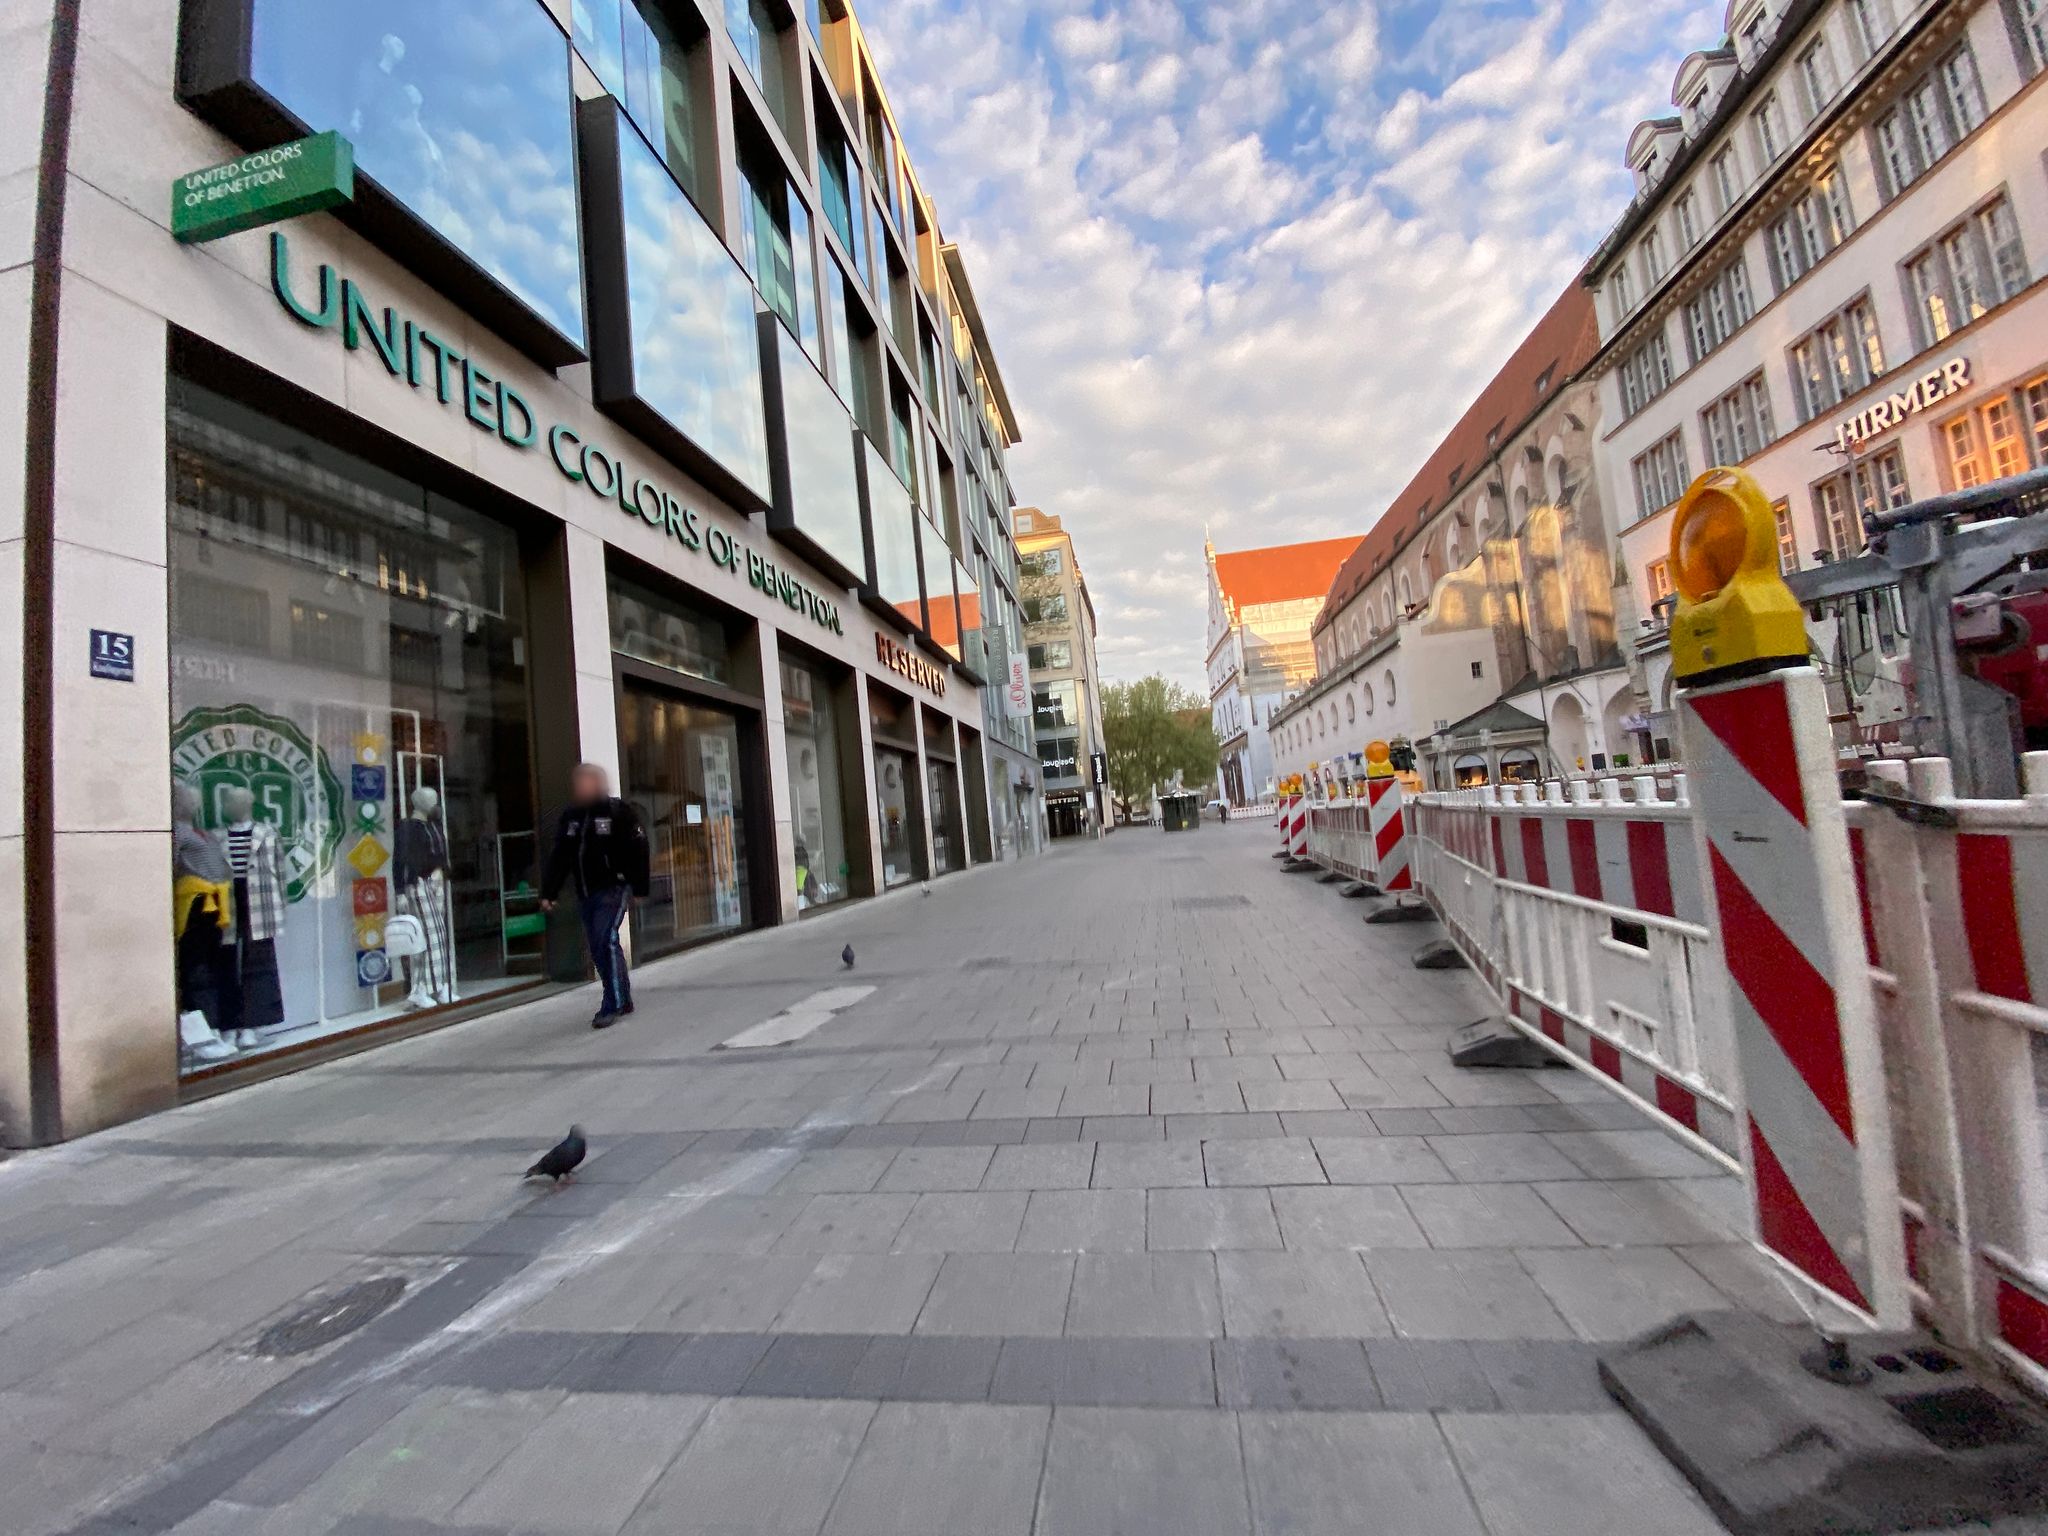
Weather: clear
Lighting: day
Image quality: good
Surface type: walking surface
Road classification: pedestrian, residential
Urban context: urban centre
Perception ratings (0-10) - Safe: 3.58, Lively: 7.78, Beautiful: 2.8, Boring: 1.28, Depressing: 8.07, Wealthy: 8.3